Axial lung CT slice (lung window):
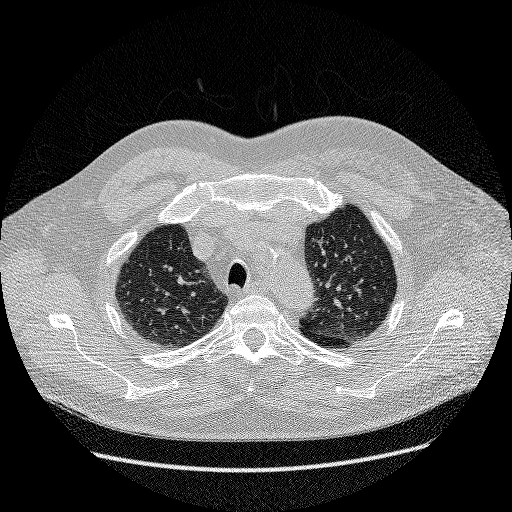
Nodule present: no